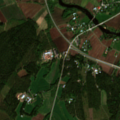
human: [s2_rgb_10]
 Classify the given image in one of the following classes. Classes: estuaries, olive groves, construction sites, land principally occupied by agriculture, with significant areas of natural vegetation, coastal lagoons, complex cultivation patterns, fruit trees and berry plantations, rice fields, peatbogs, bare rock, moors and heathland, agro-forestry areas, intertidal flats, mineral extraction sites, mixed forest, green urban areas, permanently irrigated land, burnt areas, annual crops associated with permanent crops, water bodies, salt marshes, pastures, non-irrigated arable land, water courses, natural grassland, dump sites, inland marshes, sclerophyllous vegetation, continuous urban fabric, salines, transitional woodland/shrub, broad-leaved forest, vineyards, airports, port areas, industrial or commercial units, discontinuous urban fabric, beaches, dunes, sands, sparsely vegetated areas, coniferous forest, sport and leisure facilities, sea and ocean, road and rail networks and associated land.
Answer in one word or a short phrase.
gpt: discontinuous urban fabric, non-irrigated arable land, land principally occupied by agriculture, with significant areas of natural vegetation, coniferous forest, mixed forest